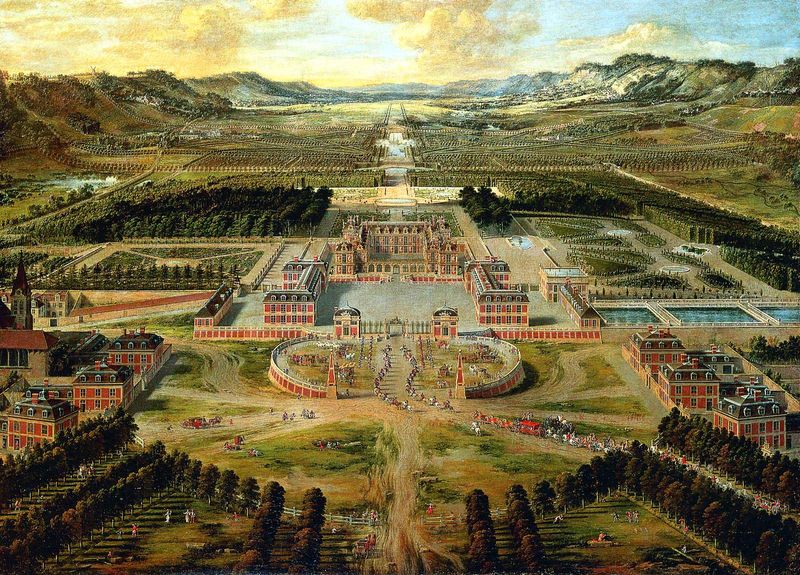
Titel: Versailles, Vogelschau der Schloßanlage im Zustand vor dem Umbau 1668
Künstler: Pierre Patel
Schlagwörter: baum, berg, blau, wasser, weiß, wolken, bäume, landschaft, bunt, frankreich, anlage, haus, park, rot, schloss, zaun, barock, horizont, häuser, weite, kirche, sonne, pflanzen, pferde, turm, berge, zug, hof, kutsche, kutschen, vogelperspektive, schlacht, könig, streng, abendrot, burg, palast, symmetrisch, groß, armee, fürst, geometrisch, achse, parade, ludwig, versailles, sonnenkönig, versaile, alee, protzig, protz, gr+n, regelhaft, fürstenzug, parkanalage